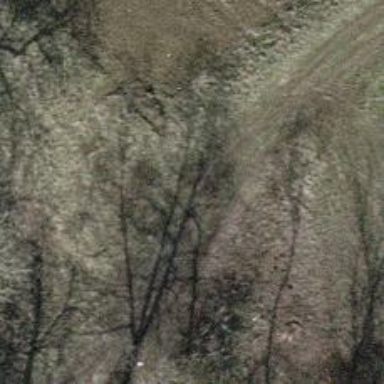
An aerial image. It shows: Grass track with grade5 track type.